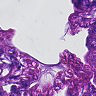
Metastatic tissue present: no